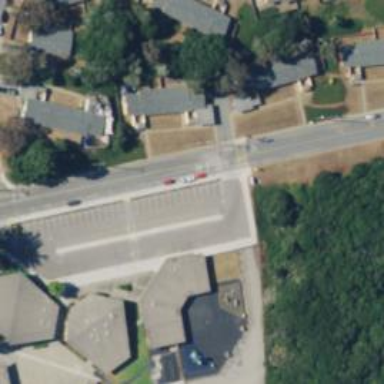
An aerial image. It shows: Unmarked road crossing.